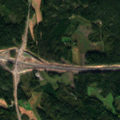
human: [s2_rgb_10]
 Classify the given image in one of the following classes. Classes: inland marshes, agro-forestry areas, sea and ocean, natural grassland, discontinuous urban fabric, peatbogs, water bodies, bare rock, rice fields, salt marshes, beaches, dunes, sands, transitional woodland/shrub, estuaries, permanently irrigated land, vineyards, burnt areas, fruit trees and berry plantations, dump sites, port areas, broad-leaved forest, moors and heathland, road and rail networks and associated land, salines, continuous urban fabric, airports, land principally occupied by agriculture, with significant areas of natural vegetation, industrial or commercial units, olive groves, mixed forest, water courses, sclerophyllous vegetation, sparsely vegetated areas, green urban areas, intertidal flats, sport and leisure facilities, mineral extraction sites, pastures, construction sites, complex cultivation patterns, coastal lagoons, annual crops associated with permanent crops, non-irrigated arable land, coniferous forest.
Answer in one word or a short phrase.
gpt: construction sites, land principally occupied by agriculture, with significant areas of natural vegetation, coniferous forest, mixed forest